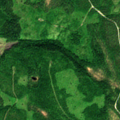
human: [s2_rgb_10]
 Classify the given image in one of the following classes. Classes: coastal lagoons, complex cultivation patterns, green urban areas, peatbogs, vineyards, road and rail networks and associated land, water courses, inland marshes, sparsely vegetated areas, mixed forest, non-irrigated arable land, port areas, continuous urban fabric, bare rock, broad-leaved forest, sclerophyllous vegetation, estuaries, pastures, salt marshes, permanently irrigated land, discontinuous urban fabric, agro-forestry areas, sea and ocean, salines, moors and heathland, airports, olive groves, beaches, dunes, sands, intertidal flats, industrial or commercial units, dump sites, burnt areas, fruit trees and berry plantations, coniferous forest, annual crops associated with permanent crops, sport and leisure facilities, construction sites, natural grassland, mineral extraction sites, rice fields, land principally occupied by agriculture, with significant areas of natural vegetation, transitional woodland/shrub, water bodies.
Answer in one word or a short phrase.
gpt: coniferous forest, mixed forest, transitional woodland/shrub